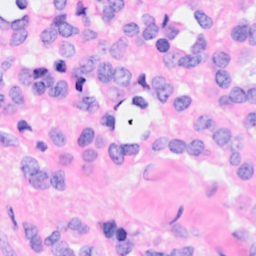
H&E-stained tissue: Breast